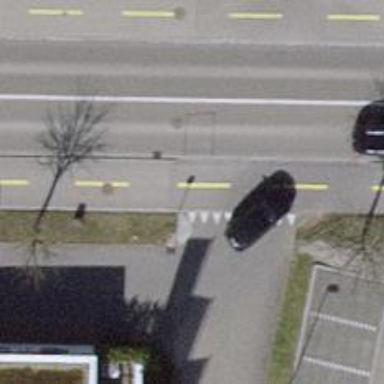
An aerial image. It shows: Asphalt path with sidewalk. The cycleway and footway surfaces are also asphalt.